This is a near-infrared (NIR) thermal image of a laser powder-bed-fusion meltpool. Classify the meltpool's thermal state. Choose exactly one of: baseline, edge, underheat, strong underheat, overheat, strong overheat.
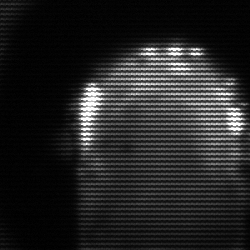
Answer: baseline